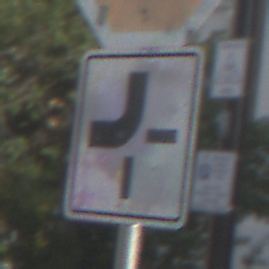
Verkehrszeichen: VerlaufVorfahrtsstrasse2
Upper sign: Stop
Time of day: MorningAfternoon
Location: Outdoor (Urban)
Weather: PartlyCloudy
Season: NotSpecified
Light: Natural